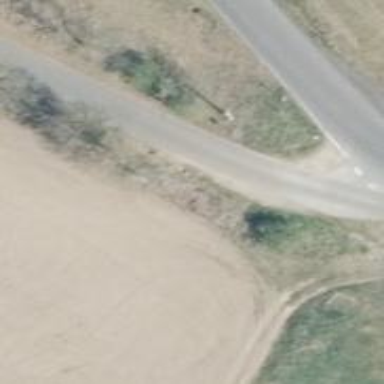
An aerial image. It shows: Unclassified road.